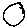
Label: circle